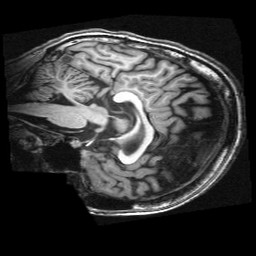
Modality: T1w
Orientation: sagittal
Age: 13
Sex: male
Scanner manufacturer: siemens
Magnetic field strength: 3 T
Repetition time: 2.3 s
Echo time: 0.00336 s